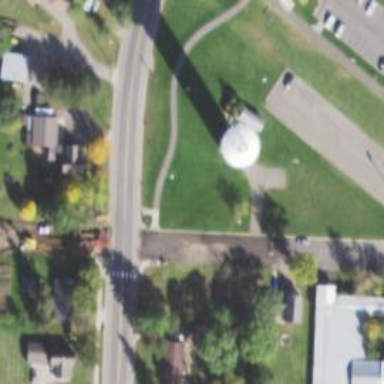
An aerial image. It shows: Water tower that is man-made.